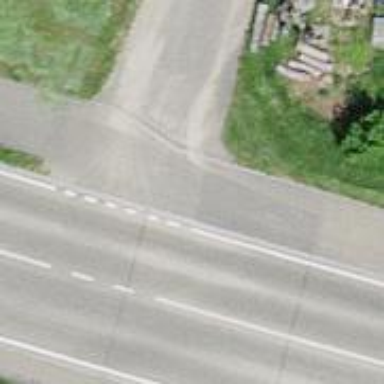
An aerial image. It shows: Asphalt cycleway.